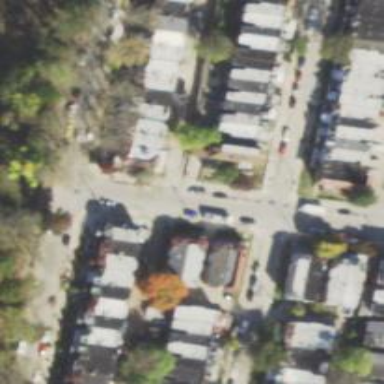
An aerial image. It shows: Alley classified as service road.